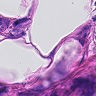
Metastatic tissue present: yes